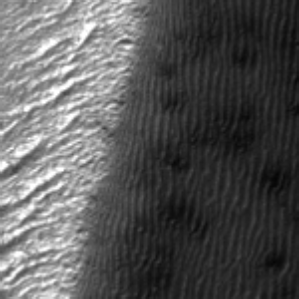
Label: frost